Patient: sex F, age 37
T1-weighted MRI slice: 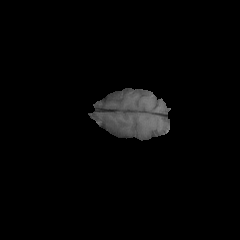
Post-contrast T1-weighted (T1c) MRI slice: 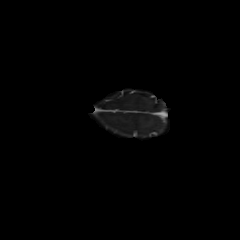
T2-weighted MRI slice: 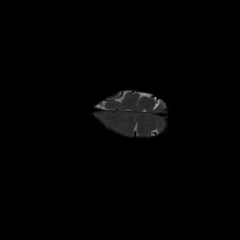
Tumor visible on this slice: no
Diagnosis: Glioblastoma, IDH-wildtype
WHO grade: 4